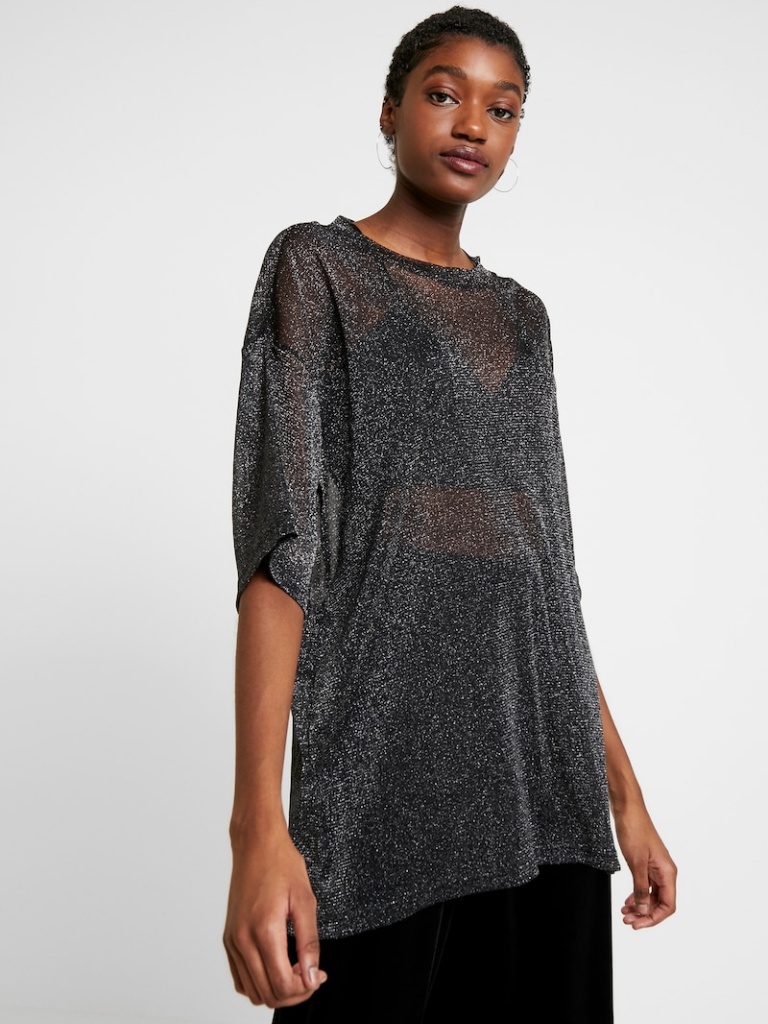
knit relaxed a long-sleeved with the sleeves down hip length Untucked crew t-shirt